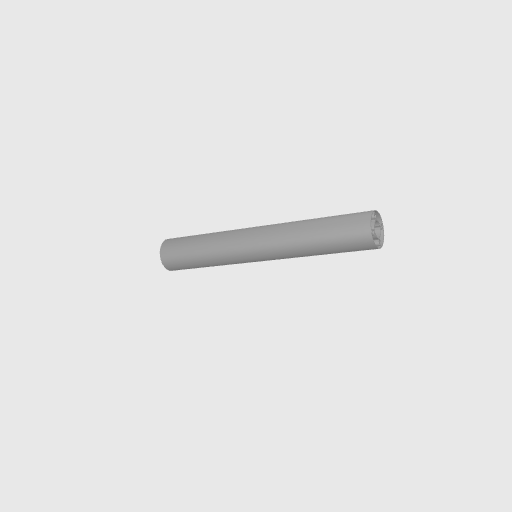
Part: GoTUBE216